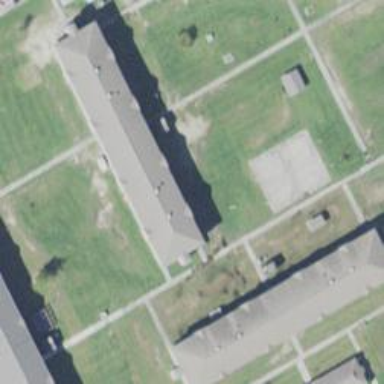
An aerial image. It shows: Military barracks building.